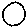
Label: circle